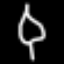
Label: leaf